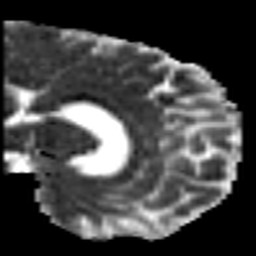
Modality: MD
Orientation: sagittal
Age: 43
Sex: male
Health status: healthy
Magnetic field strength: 3 T
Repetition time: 7 s
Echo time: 0.0926 s